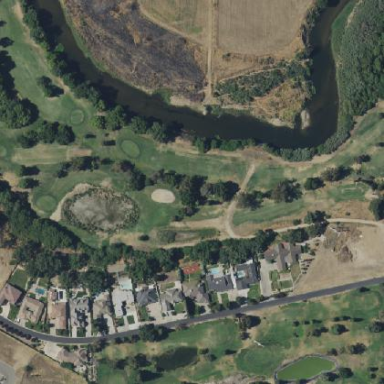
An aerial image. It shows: Golf course.